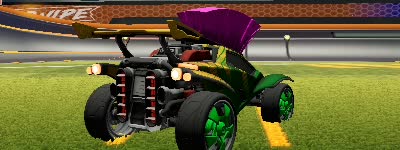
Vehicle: octane